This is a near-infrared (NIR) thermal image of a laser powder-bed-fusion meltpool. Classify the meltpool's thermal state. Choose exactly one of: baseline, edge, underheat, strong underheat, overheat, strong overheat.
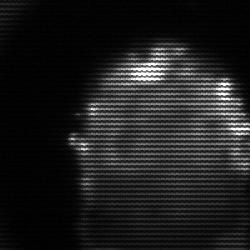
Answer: baseline